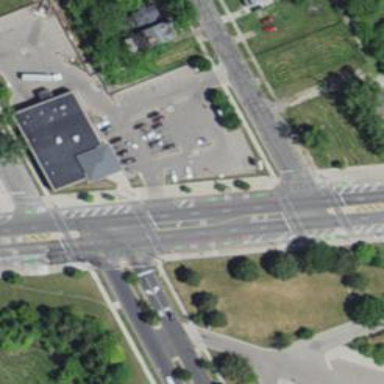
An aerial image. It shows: Secondary road with cycle track alongside.